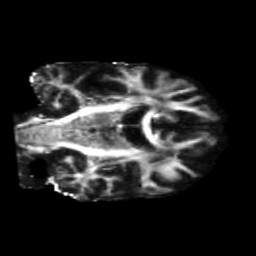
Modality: FA
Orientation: coronal
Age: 73
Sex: female
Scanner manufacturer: siemens
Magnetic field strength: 3 T
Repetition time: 5.25 s
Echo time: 0.08 s